Question: I have the following HTML:
'''
<figure class="pimage">
<a href="http://nathandasilva.co.uk/butlinps/property-item/schofield-road-loughborough-le11-4qj/">
<img class="attachment-homeland_property_medium wp-post-image" width="330" height="230" alt="7-020130322113404" src="http://nathandasilva.co.uk/butlinps/wp-content/uploads/2014/11/7-020130322113404-330x230.jpg"></img>
</a>
</figure>
'''
With the following CSS from what I can see:
'''
.page-id-11 .pimage {
padding: 17px !important;
background-color: #FFF;
}
'''
What I want to be able to do is convert the image (without distorting it) to the shape of a basic house, like the image below:-

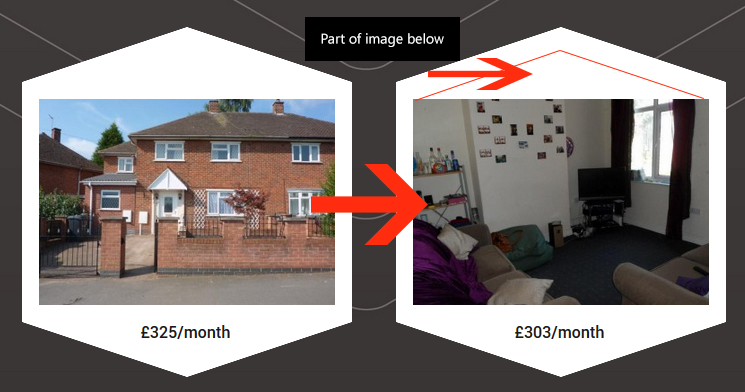
Answer: Best option is to use 'svg'.
Define an inline 'svg' 'clipPath'(<URL> and apply it on your image.
'''
<svg width="200" height="200" viewBox="0 0 200 200">
<defs>
<clipPath id="shape">
<path d="M100,0 L200,60 L200,200 L0,200 L0,60z" />
</clipPath>
</defs>
<a xlink:href="#">
<image clip-path="url(#shape)" xlink:href="http://www.lorempixel.com/200/200" x="0" y="0" height="200px" width="200px" />
</a>
</svg>
'''
---
## A Real Shape of House:
'''
<svg width="0" height="0">
<defs>
<clipPath id="shape">
<path d="M0.5,0 L0.74,0.145 L0.74,0.085 L0.80.085 L0.8,0.179 L1,0.3 L0.90,0.3 L0.90,1 L0.1,1 L0.1,0.3 L0,0.3z" />
</clipPath>
</defs>
</svg>
<svg width="300" height="300" viewBox="0 0 1 1">
<a xlink:href="#">
<image clip-path="url(#shape)" xlink:href="http://placehold.it/300/300" x="0" y="0" height="1px" width="1px" />
</a>
</svg>
'''
---
## Applying same clipPath on different Image Sizes:
You could also apply the same 'clipPath' to different image sizes.
Below is an example on 300x300, 200x200, 100x100, 50x50, 25x25, 12.5x12.5 and 5x5 image sizes.
'''
<svg width="0" height="0">
<defs>
<clipPath id="shape">
<path d="M0.5,0 L0.74,0.145 L0.74,0.085 L0.80.085 L0.8,0.179 L1,0.3 L0.90,0.3 L0.90,1 L0.1,1 L0.1,0.3 L0,0.3z" />
</clipPath>
</defs>
</svg>
<svg width="300" height="300" viewBox="0 0 1 1">
<a xlink:href="#">
<image clip-path="url(#shape)" xlink:href="http://placehold.it/300/300" x="0" y="0" height="1px" width="1px" />
</a>
</svg>
<svg width="200" height="200" viewBox="0 0 1 1">
<a xlink:href="#">
<image clip-path="url(#shape)" xlink:href="http://placehold.it/200/200" x="0" y="0" height="1px" width="1px" />
</a>
</svg>
<svg width="100" height="100" viewBox="0 0 1 1">
<a xlink:href="#">
<image clip-path="url(#shape)" xlink:href="http://placehold.it/100/100" x="0" y="0" height="1px" width="1px" />
</a>
</svg>
<svg width="50" height="50" viewBox="0 0 1 1">
<a xlink:href="#">
<image clip-path="url(#shape)" xlink:href="http://placehold.it/50/50" x="0" y="0" height="1px" width="1px" />
</a>
</svg>
<svg width="25" height="25" viewBox="0 0 1 1">
<a xlink:href="#">
<image clip-path="url(#shape)" xlink:href="http://placehold.it/25/25" x="0" y="0" height="1px" width="1px" />
</a>
</svg>
<svg width="12.5" height="12.5" viewBox="0 0 1 1">
<a xlink:href="#">
<image clip-path="url(#shape)" xlink:href="http://placehold.it/12.5/12.5" x="0" y="0" height="1px" width="1px" />
</a>
</svg>
<svg width="5" height="5" viewBox="0 0 1 1">
<a xlink:href="#">
<image clip-path="url(#shape)" xlink:href="http://placehold.it/5/5" x="0" y="0" height="1px" width="1px" />
</a>
</svg>
'''
---
To fit the image in the container on your <URL>, like the image below:

Change your 'svg' code to following:
( Negative margin('margin-top: -17px') was added because you have 'padding: 17px' on '.pimage')
(The co-ordinates were achieved by doing some simple math)
'''
<svg width="296" viewBox="0 0 1.286956522 1" height="230" style="margin-top: -17px;">
<defs style="">
<clipPath id="shape">
<path d="M0.<PHONE>,0 L1.286956522,0.<PHONE> L1.286956522,1 L0,1 L0,0.166666666667z"></path>
</clipPath>
</defs>
<a xlink:href="#">
<image y="-0.1" x="0" clip-path="url(#shape)" xlink:href="http://nathandasilva.co.uk/butlinps/wp-content/uploads/2014/11/7-020130322113404-330x230.jpg" height="1px" width="1.286956522px">
</a>
</svg>
'''